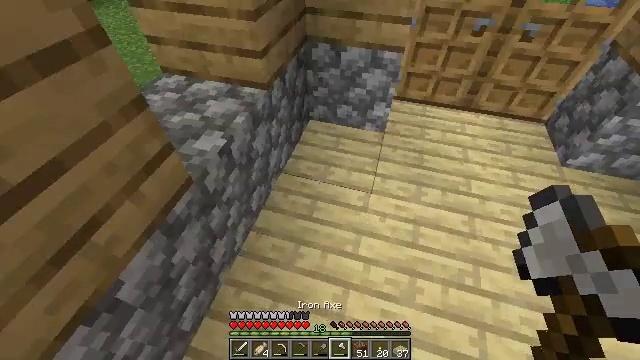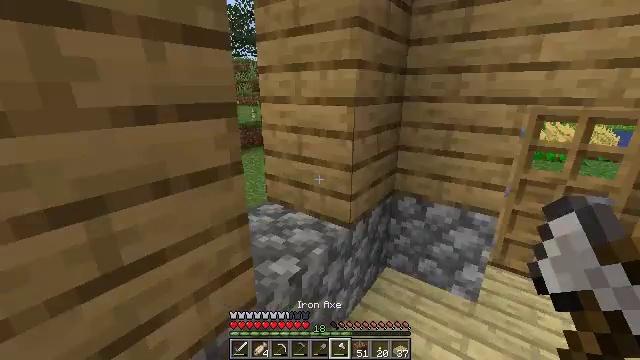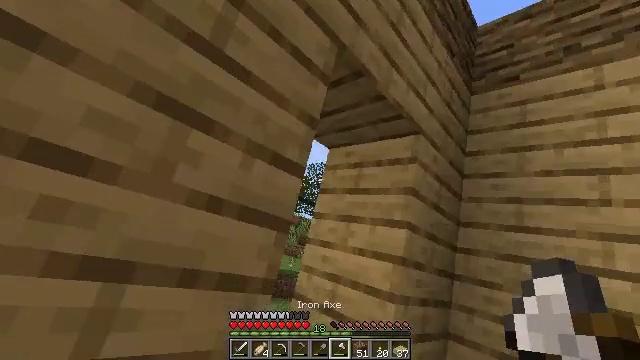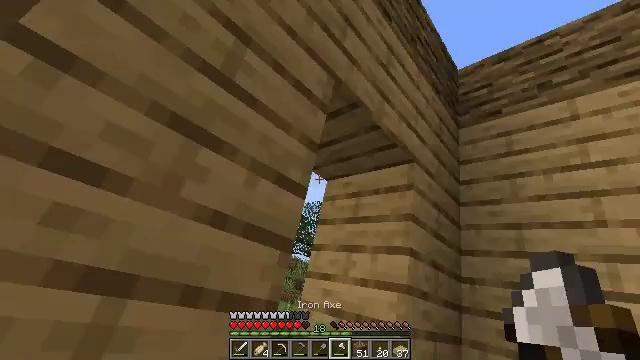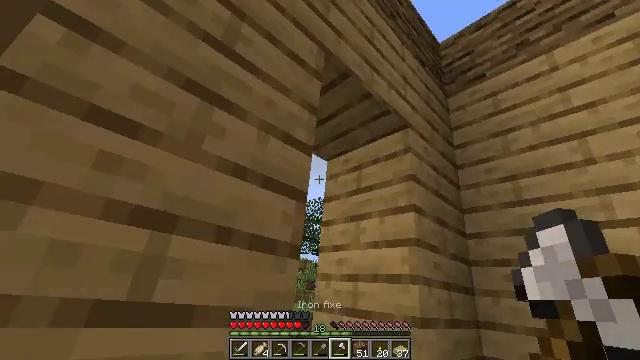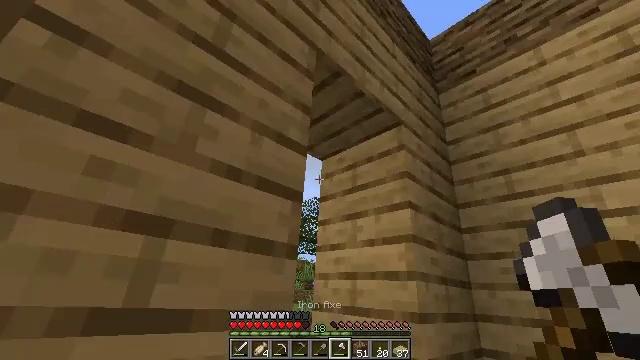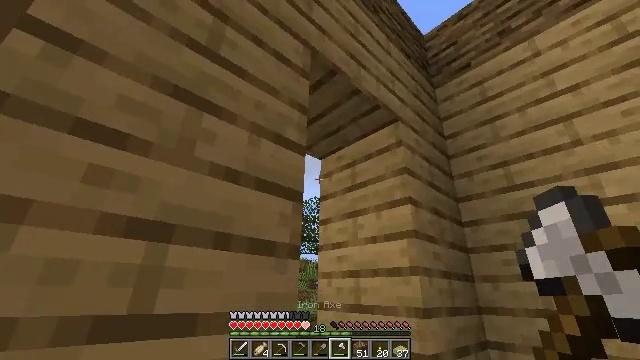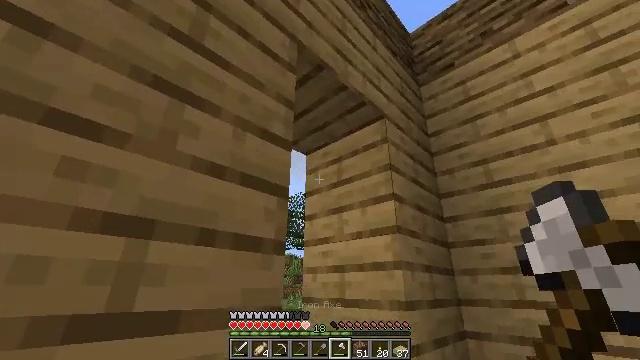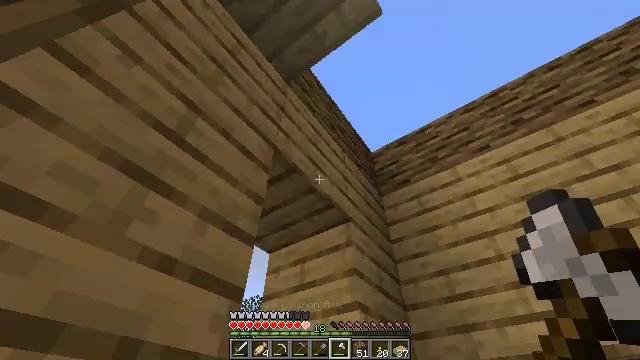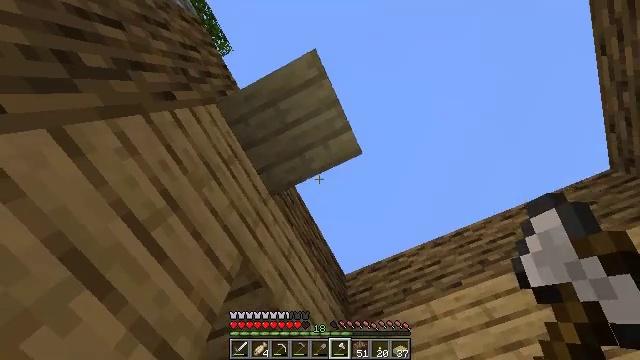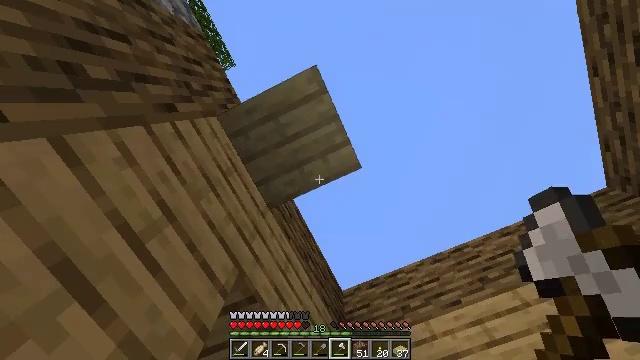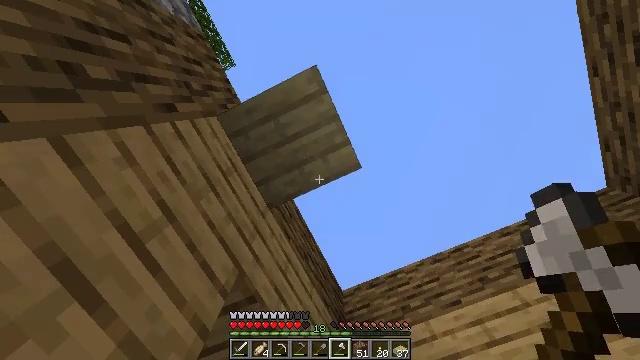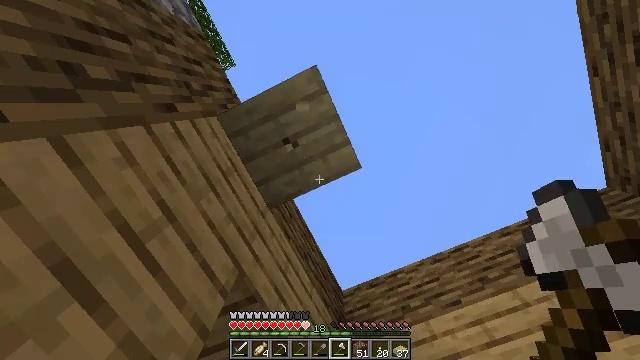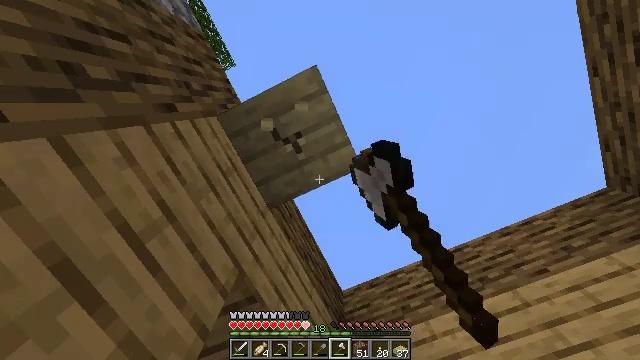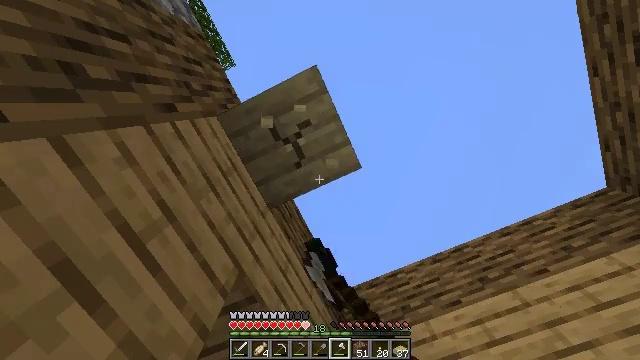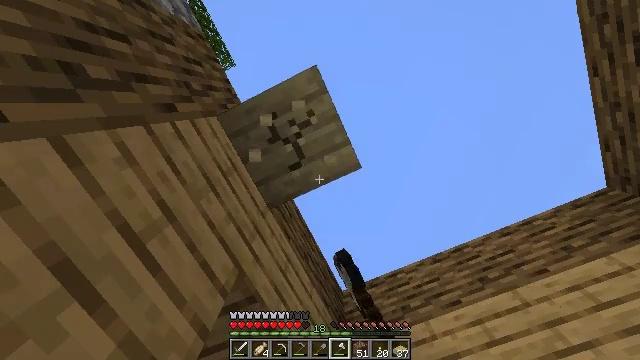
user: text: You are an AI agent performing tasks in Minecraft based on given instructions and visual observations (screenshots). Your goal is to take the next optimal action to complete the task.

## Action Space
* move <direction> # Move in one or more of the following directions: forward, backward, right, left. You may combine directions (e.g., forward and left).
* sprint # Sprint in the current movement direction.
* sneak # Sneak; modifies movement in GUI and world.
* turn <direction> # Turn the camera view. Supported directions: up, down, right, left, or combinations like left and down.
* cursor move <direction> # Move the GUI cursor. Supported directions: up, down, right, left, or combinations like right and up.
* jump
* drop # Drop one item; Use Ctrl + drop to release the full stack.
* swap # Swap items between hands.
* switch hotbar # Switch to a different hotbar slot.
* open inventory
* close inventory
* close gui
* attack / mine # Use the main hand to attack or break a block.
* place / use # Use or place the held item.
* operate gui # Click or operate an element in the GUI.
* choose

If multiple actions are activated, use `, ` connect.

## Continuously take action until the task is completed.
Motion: motion action
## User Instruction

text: Gather birch slab by attacking it.
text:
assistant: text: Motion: turn left and up
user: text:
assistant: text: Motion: turn left and up
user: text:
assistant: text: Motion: turn left and up
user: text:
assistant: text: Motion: no_op
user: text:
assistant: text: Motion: turn right
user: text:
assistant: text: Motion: no_op
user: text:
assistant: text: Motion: turn right
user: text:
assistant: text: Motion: turn right and up
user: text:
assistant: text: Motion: turn right and up
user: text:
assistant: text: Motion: turn right and up
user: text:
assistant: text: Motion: no_op
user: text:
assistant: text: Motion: attack / mine
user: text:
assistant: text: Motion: attack / mine
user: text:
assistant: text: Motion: attack / mine
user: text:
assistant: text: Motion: attack / mine
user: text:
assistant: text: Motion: attack / mine
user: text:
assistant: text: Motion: attack / mine
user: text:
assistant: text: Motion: attack / mine
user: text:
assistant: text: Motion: attack / mine
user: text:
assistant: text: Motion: attack / mine
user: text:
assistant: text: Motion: attack / mine
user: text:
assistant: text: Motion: attack / mine
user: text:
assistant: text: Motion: attack / mine
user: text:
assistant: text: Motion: attack / mine
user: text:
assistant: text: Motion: attack / mine
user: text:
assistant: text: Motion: attack / mine